Interaction volume radius: 10 \u00c5
Interaction volume height: 25 \u00c5
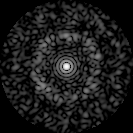
Disorder parameter: 0.7997